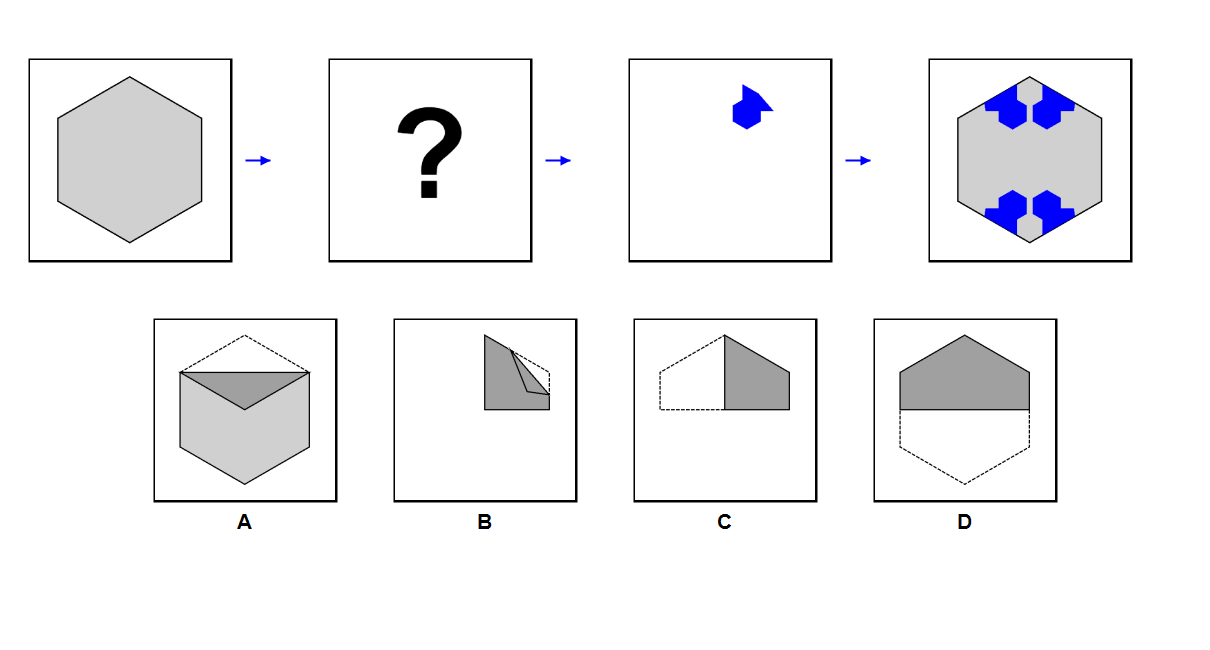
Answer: A